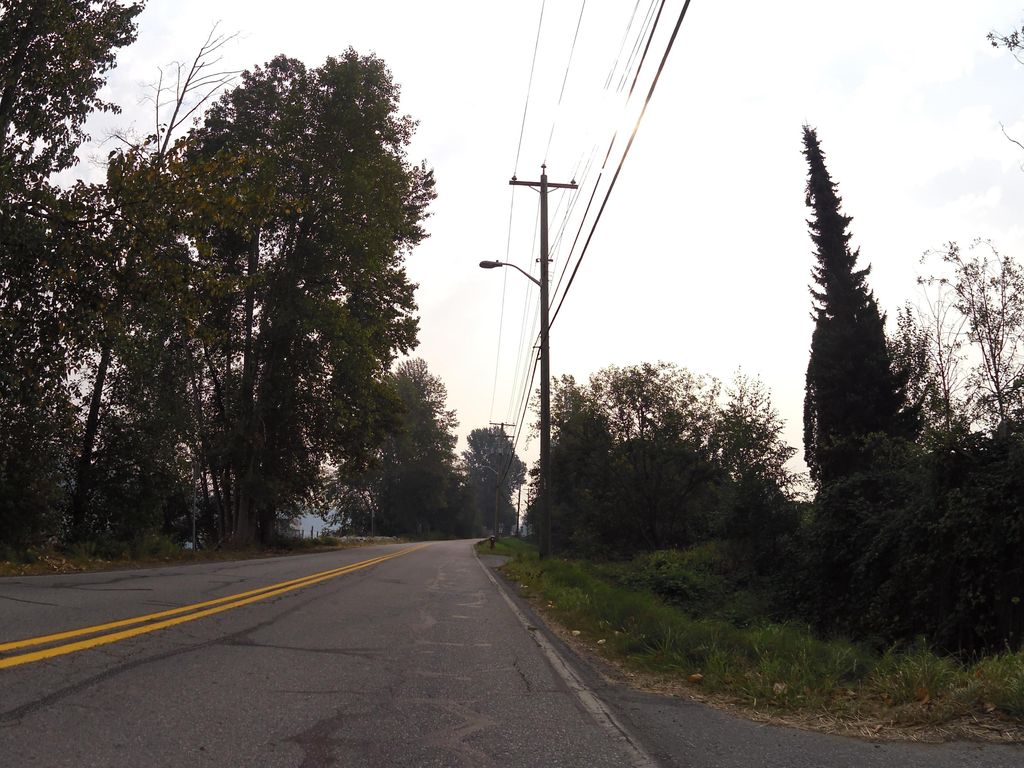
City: vancouver